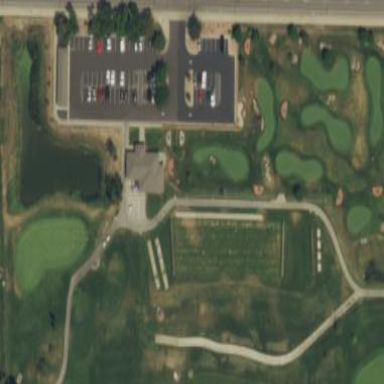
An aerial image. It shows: Miniature golf course.